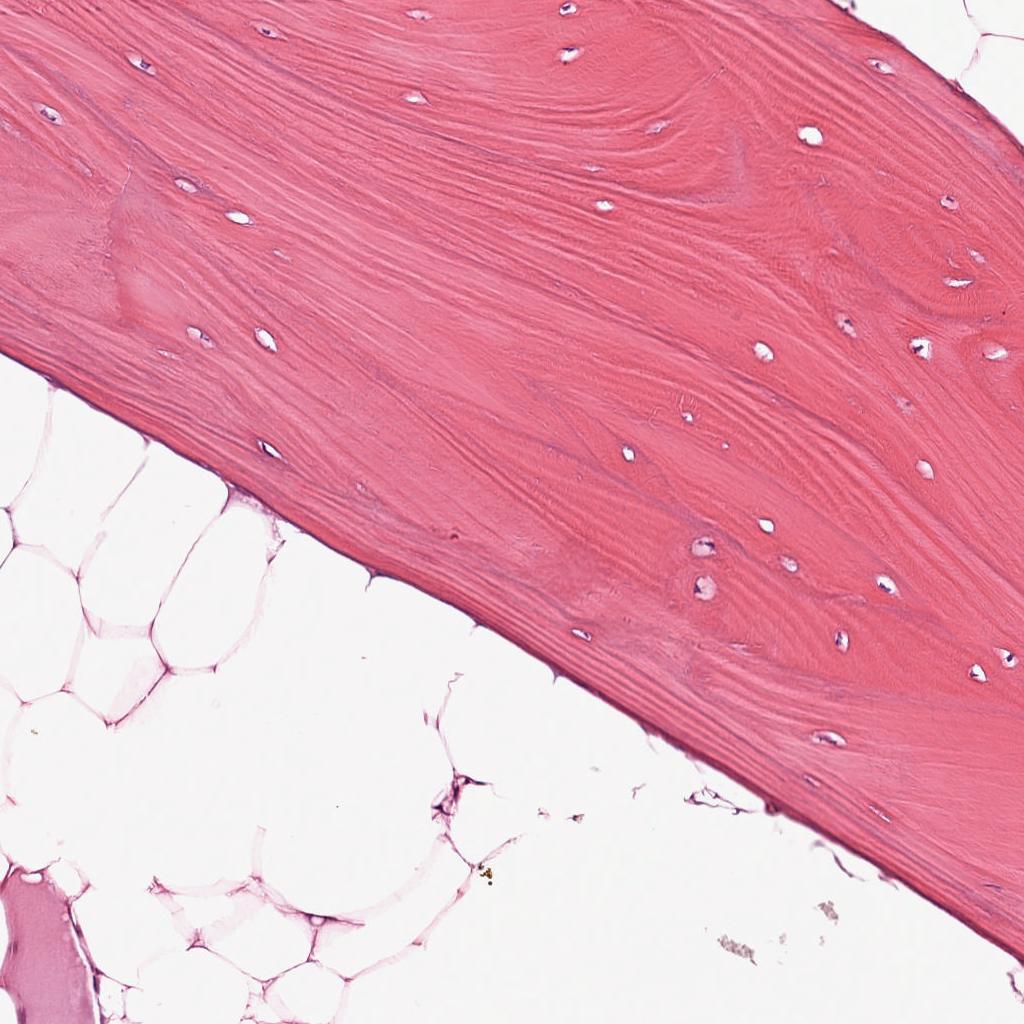
Label: Non-Tumor